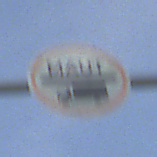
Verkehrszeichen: Mautpflicht
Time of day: SunriseSunset
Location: Outdoor (Nature)
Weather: PartlyCloudy
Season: NotSpecified
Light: Natural